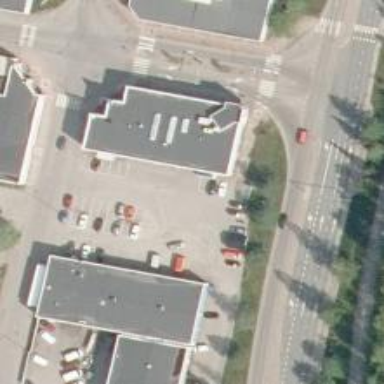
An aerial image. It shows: Commercial area.